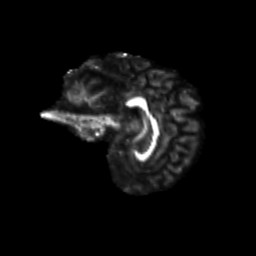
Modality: FA
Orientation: sagittal
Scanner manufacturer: siemens
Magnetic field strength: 3 T
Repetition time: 9.2 s
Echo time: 0.084 s